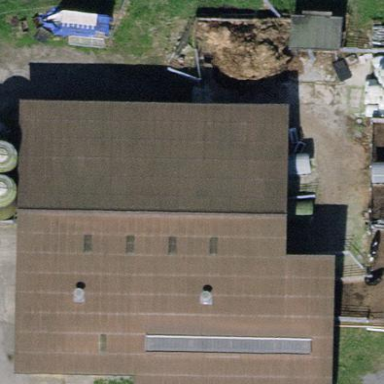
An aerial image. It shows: Farmyard area.